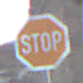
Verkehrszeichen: Stop
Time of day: SunriseSunset
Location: Outdoor (Nature)
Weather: Clear
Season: NotSpecified
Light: Natural